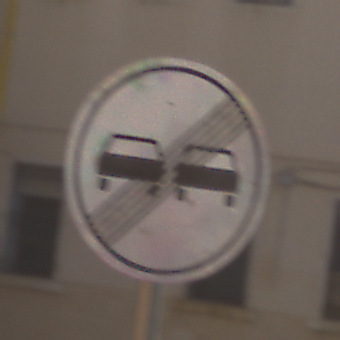
Verkehrszeichen: EndeUeberholverbot
Umgebung: Outdoor, Urban
Tageszeit: MorningAfternoon
Wetter: Clear
Licht: Natural
Jahreszeit: NotSpecified
Kontrast: HighContrast